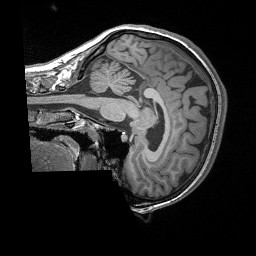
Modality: T1w
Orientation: sagittal
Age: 23
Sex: female
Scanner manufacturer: siemens
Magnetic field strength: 3 T
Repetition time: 1.9 s
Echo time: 0.00252 s